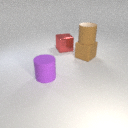
large brown rubber cube to the right of large red metal cube